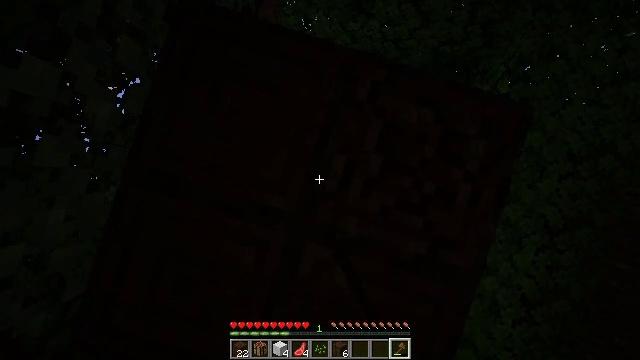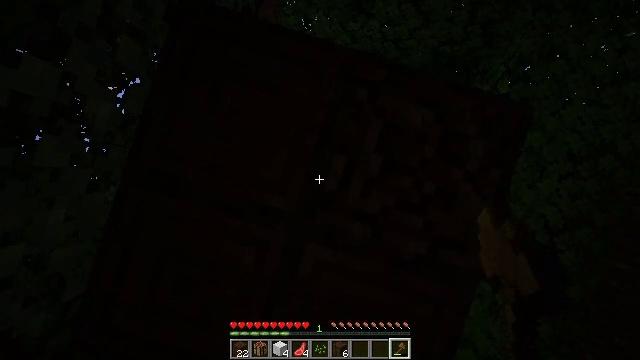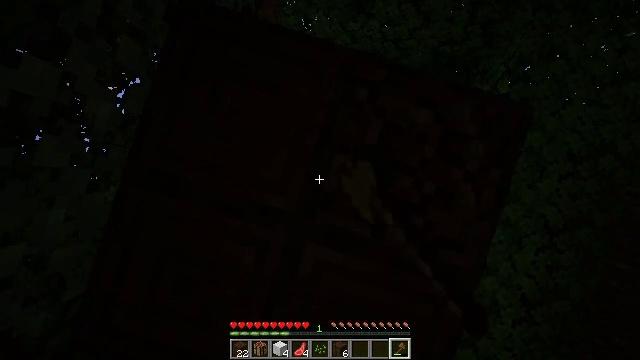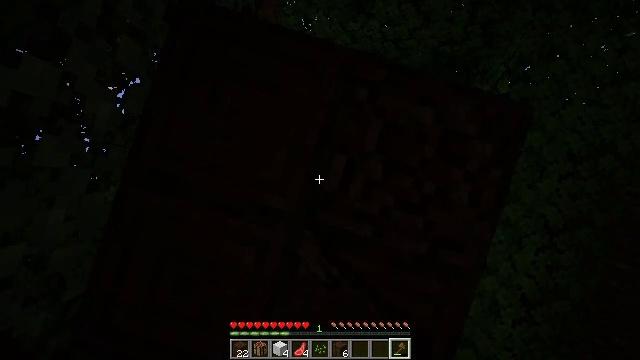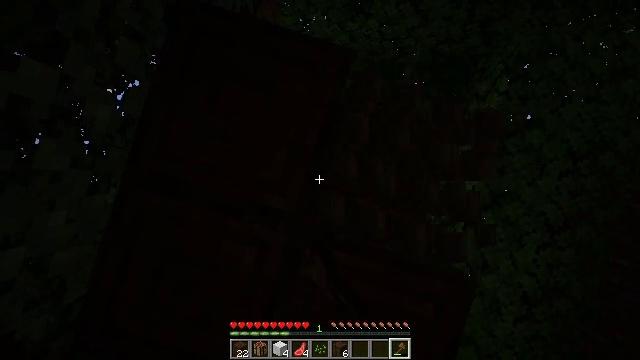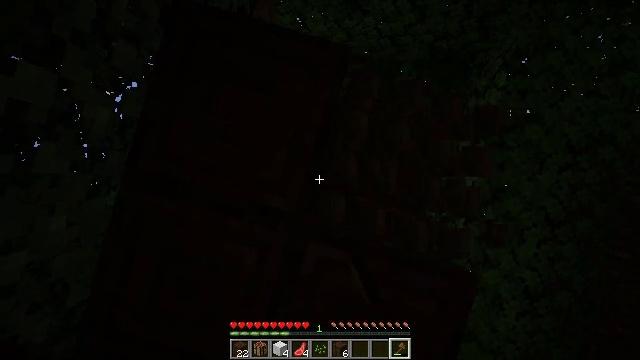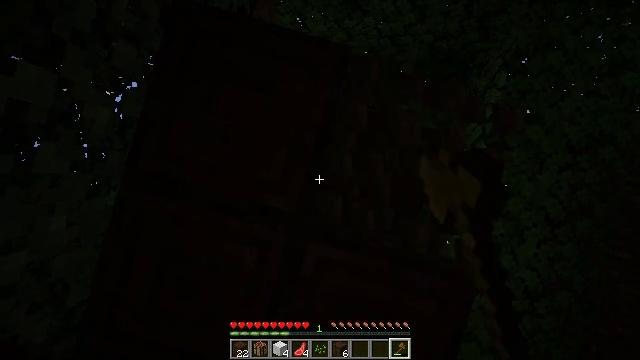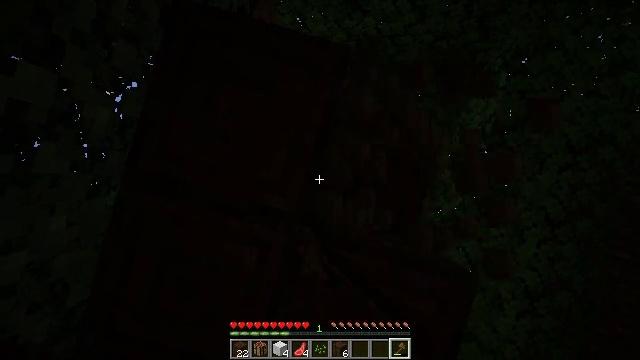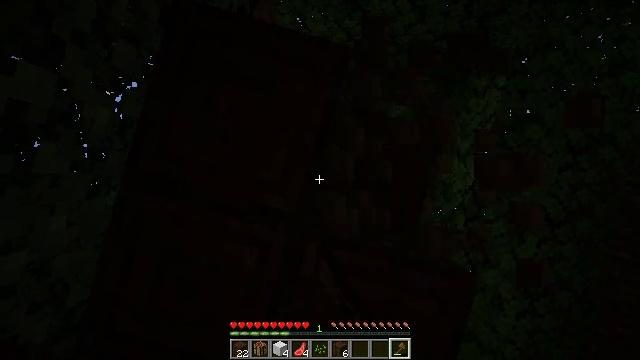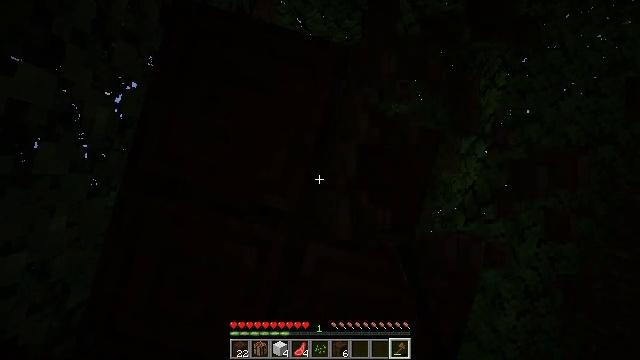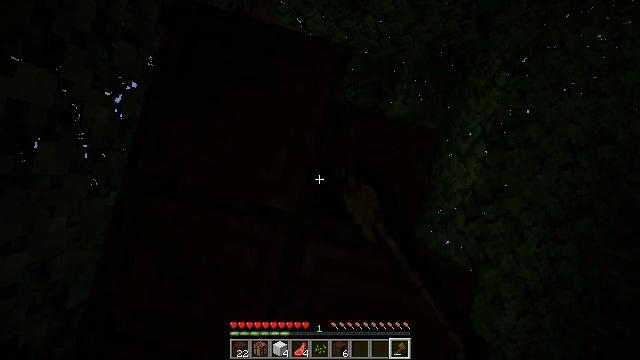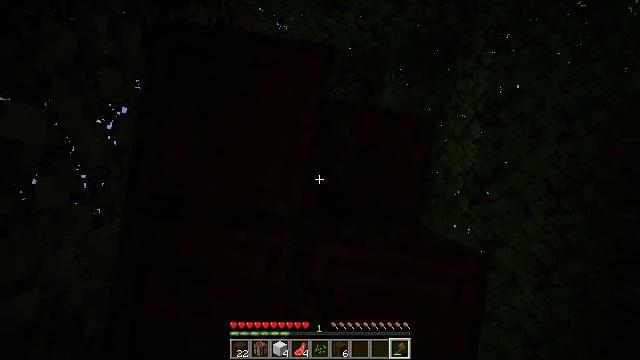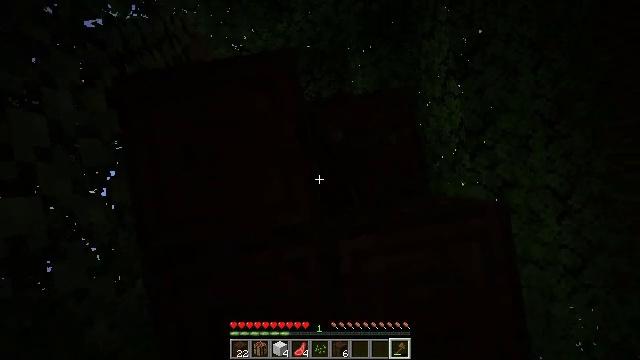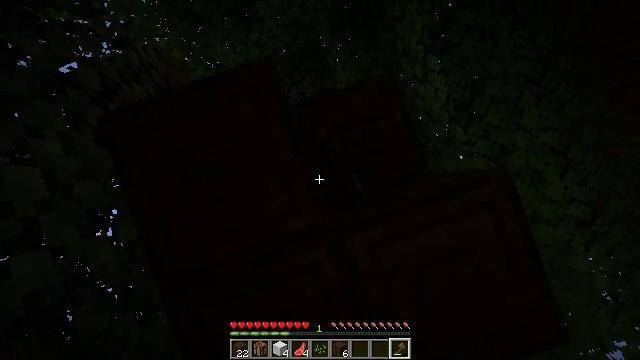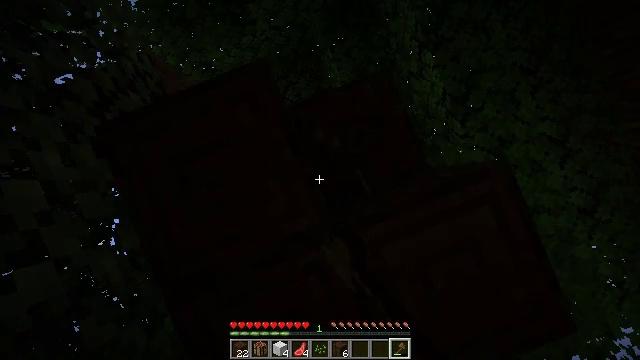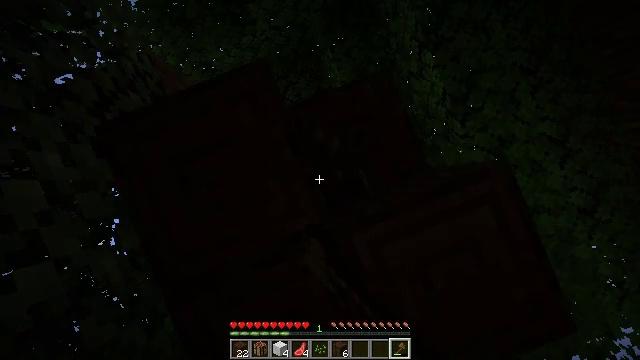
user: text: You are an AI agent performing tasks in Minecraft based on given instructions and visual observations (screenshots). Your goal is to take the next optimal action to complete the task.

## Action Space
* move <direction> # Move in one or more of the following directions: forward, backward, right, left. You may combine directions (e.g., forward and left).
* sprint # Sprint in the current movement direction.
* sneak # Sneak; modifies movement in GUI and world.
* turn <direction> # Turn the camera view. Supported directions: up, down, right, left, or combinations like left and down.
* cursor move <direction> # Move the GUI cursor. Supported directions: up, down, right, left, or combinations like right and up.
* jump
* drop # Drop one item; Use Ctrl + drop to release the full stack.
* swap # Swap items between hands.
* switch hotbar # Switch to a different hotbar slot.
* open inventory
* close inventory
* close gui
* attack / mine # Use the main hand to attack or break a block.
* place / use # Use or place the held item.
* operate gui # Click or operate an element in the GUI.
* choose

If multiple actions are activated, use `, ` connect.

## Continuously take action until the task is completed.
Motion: motion action
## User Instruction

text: Harvest dark oak log for resources.
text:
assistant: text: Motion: attack / mine
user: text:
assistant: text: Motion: attack / mine
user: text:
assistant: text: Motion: attack / mine
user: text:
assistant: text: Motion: attack / mine
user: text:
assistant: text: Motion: turn left, attack / mine
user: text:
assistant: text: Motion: attack / mine
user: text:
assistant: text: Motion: attack / mine
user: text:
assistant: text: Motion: attack / mine
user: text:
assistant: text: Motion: attack / mine
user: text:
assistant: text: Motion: attack / mine
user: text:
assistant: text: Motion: turn left, attack / mine
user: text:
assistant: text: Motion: turn left and up, attack / mine
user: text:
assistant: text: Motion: turn left and up, attack / mine
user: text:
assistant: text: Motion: turn left, attack / mine
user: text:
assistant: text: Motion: attack / mine
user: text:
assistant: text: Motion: attack / mine
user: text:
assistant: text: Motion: attack / mine
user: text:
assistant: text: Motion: turn left, attack / mine
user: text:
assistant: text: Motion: turn left and down, attack / mine
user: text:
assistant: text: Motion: turn left and down, attack / mine
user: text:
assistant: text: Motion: turn left and down, attack / mine
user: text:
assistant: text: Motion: turn left and down, attack / mine
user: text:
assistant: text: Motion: turn left and down, attack / mine
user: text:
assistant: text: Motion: turn left and down, attack / mine
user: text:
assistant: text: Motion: attack / mine
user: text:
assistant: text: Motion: attack / mine
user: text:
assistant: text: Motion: attack / mine
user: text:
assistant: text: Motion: attack / mine
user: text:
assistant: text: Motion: attack / mine
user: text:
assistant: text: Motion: attack / mine